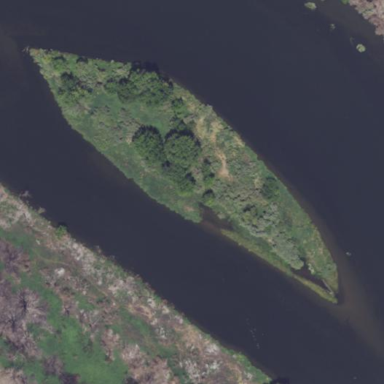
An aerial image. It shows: Islet.